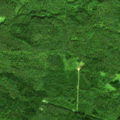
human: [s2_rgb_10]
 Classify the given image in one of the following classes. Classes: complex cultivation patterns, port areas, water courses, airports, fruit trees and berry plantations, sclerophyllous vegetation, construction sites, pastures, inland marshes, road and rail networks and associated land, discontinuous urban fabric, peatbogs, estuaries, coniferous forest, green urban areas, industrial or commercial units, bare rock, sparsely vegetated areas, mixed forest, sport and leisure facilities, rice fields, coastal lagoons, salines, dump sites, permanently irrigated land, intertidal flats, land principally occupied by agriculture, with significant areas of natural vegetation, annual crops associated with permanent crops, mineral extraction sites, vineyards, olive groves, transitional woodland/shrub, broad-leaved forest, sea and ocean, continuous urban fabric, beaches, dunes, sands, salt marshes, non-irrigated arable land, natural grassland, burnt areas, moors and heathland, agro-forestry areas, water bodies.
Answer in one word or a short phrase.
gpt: coniferous forest, mixed forest